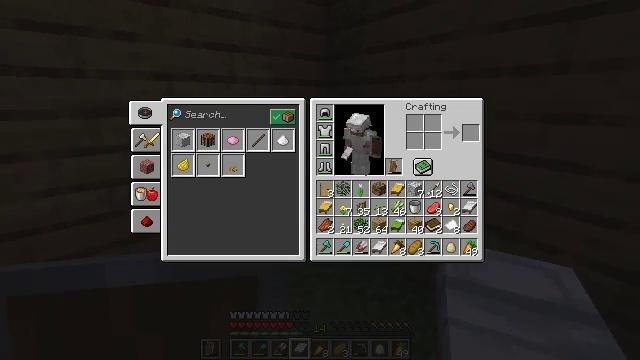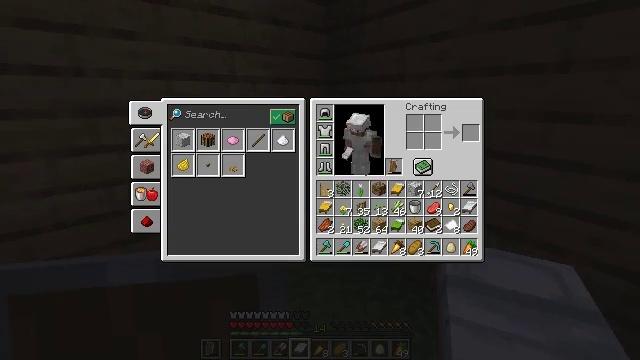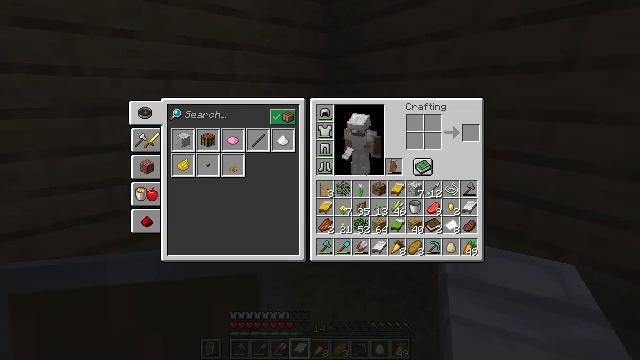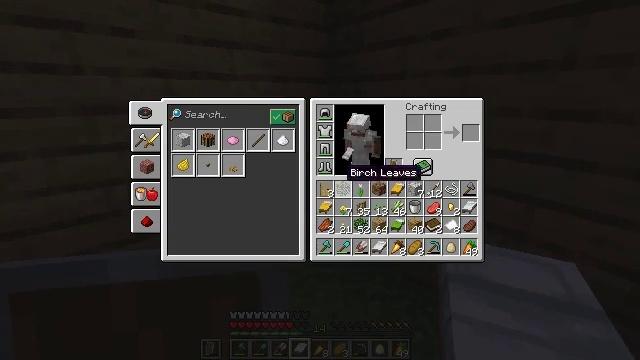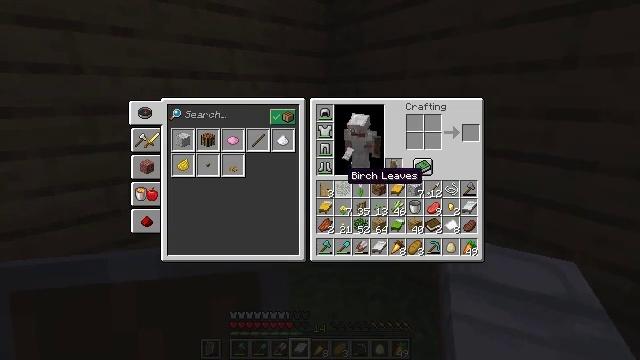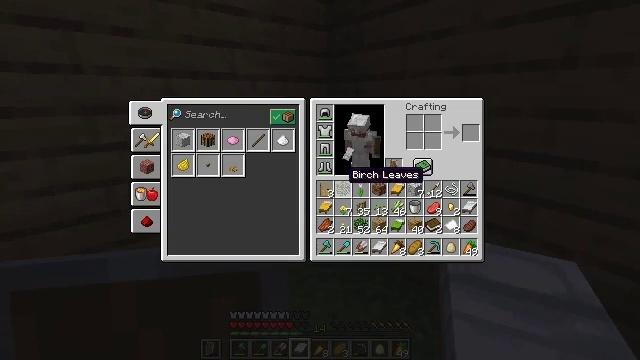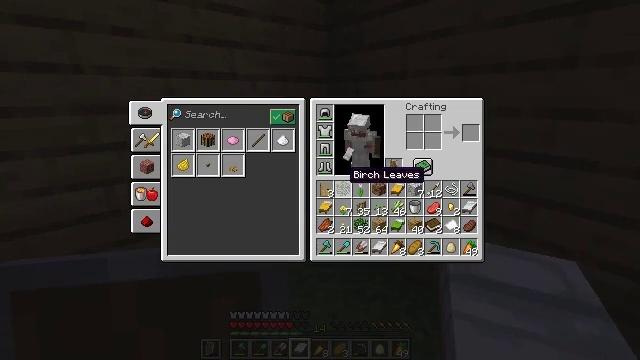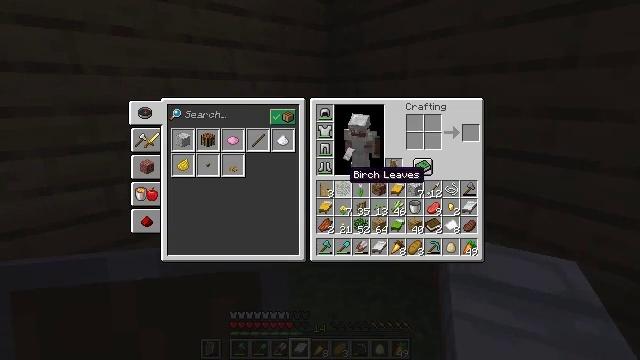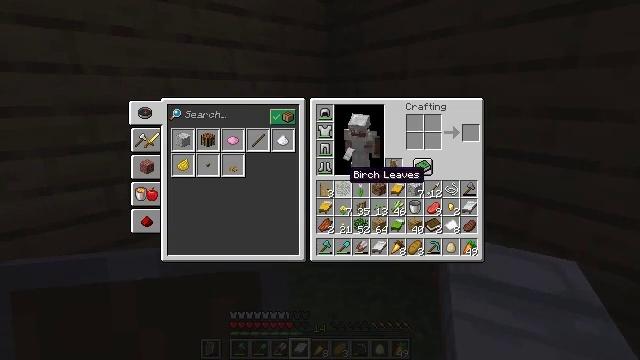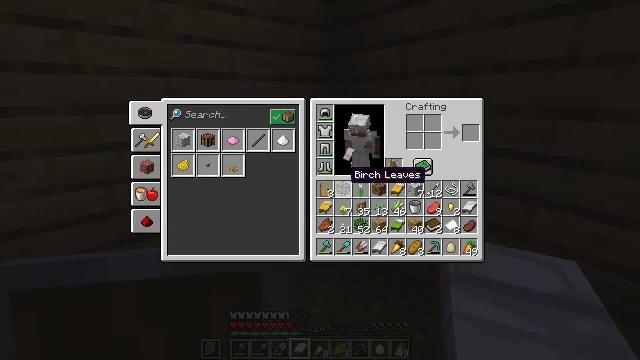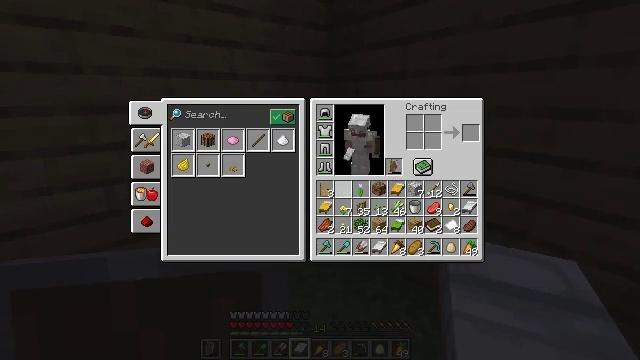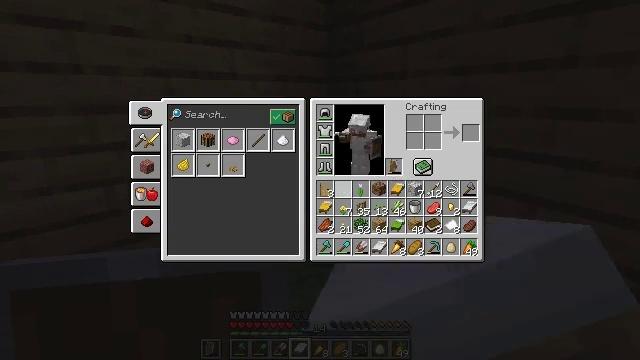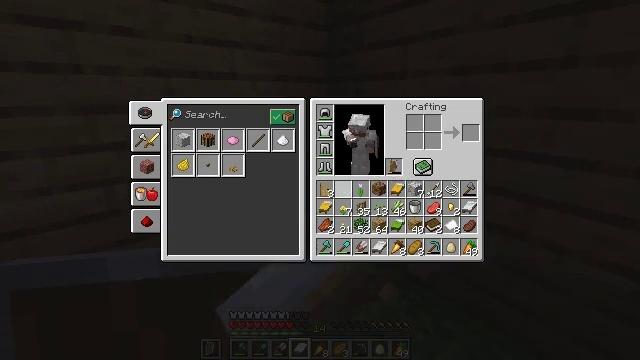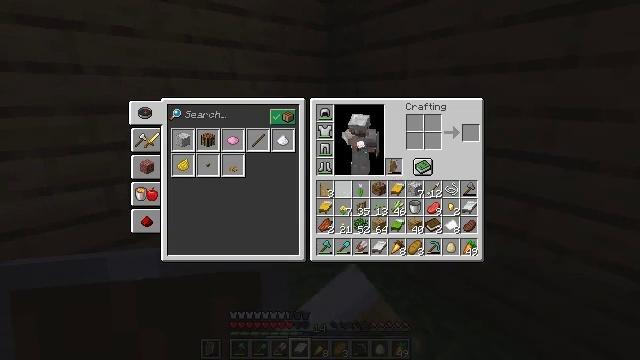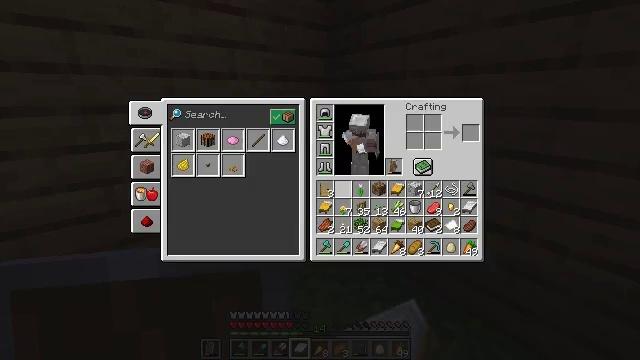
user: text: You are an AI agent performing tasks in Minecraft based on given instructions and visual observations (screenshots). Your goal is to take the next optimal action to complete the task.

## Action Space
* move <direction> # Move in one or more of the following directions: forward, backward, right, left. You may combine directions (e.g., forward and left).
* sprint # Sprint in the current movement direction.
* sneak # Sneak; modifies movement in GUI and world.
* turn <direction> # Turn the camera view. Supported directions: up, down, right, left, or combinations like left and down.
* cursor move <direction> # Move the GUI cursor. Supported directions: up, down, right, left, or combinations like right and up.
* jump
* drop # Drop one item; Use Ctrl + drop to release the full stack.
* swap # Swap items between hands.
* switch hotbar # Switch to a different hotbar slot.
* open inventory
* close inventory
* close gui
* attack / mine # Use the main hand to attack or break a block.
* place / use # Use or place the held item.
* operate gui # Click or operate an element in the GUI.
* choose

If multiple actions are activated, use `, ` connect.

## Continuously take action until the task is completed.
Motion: motion action
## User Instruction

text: Remove a birch leaves from the inventory.
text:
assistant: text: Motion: no_op
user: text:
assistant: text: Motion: no_op
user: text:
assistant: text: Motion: no_op
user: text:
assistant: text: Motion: sprint
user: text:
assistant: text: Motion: sprint
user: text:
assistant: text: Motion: sprint
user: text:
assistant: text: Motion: sprint
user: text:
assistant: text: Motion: sprint
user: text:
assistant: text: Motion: sprint
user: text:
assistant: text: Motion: sprint, drop
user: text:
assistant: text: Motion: sprint, drop
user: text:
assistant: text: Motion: sprint, drop
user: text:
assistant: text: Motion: sprint
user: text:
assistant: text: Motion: sprint
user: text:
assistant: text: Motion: sprint